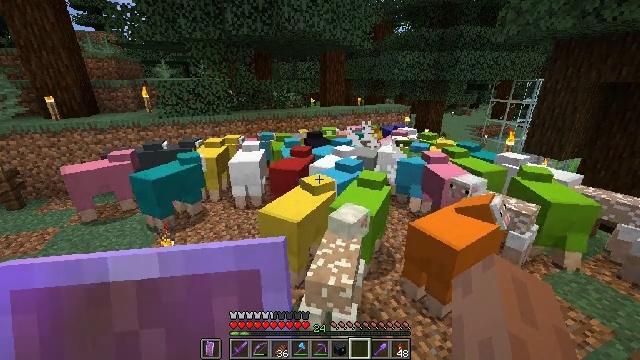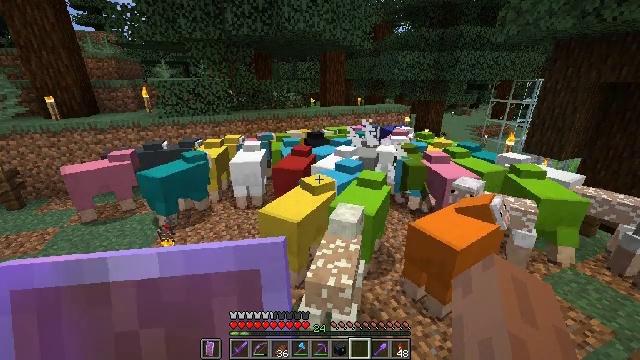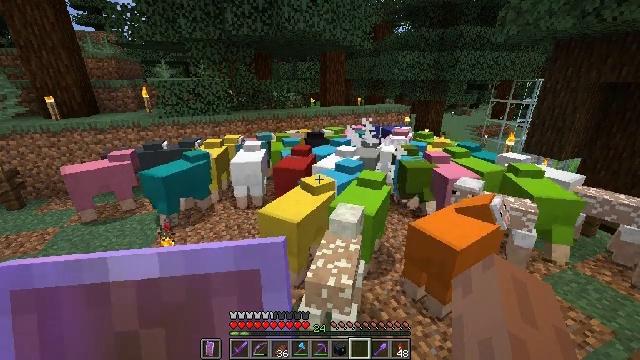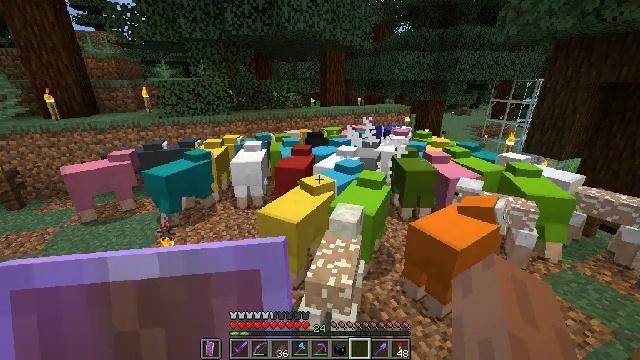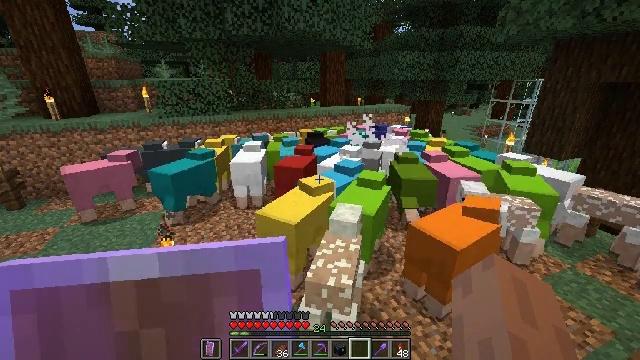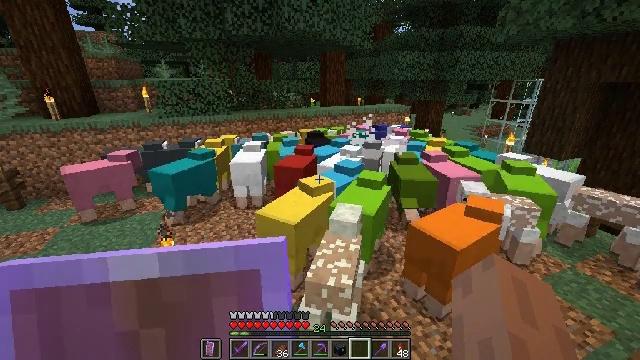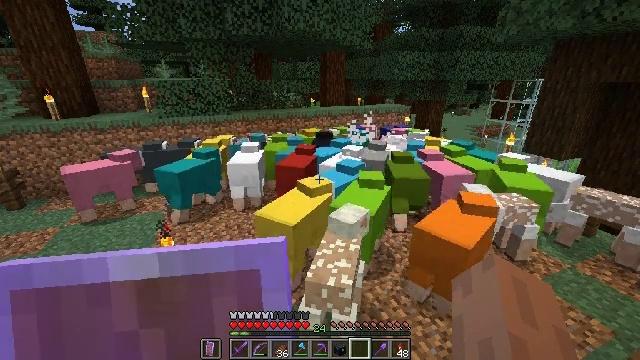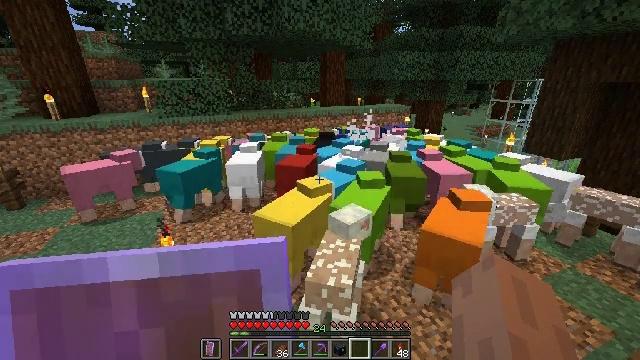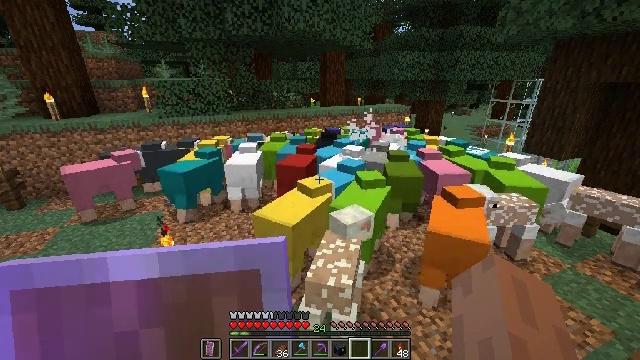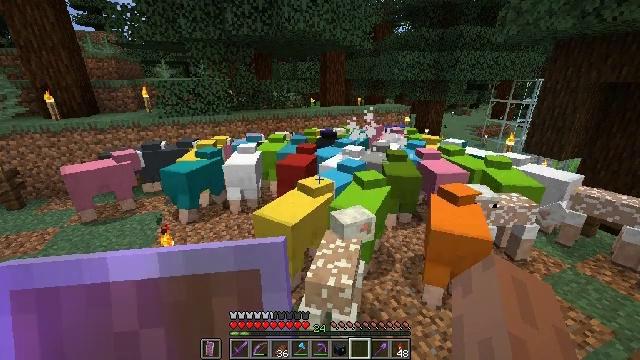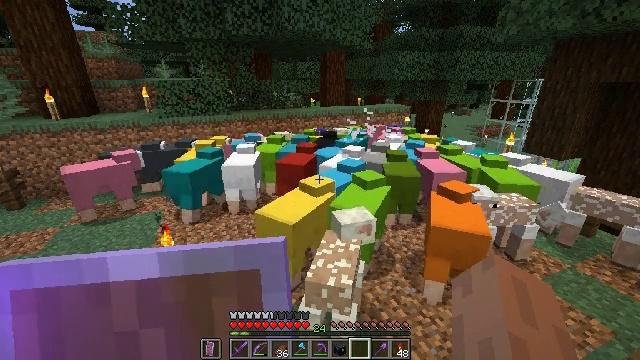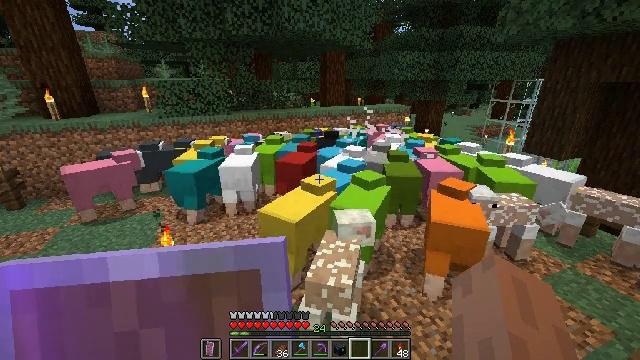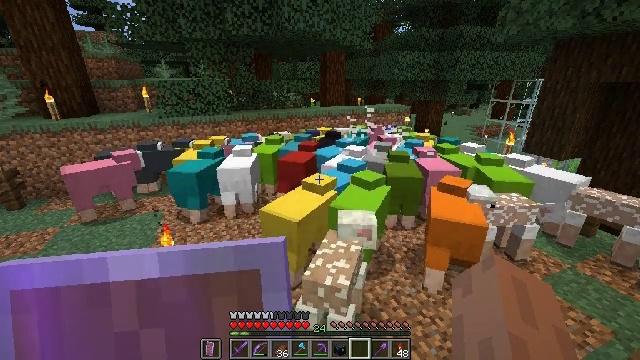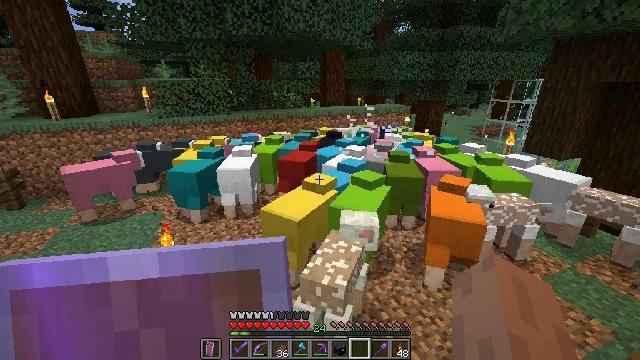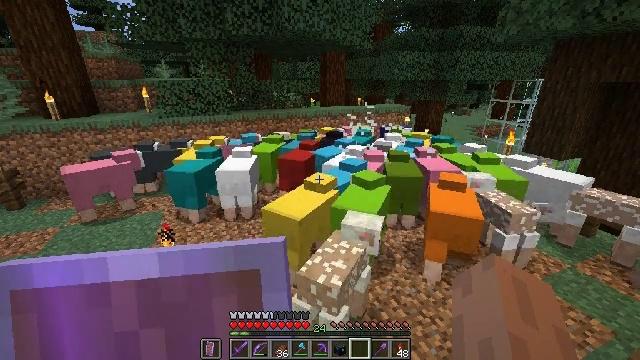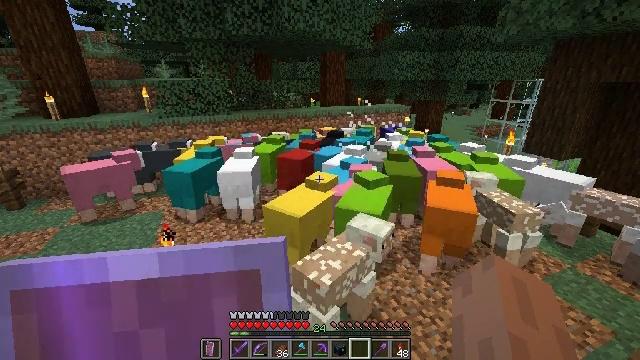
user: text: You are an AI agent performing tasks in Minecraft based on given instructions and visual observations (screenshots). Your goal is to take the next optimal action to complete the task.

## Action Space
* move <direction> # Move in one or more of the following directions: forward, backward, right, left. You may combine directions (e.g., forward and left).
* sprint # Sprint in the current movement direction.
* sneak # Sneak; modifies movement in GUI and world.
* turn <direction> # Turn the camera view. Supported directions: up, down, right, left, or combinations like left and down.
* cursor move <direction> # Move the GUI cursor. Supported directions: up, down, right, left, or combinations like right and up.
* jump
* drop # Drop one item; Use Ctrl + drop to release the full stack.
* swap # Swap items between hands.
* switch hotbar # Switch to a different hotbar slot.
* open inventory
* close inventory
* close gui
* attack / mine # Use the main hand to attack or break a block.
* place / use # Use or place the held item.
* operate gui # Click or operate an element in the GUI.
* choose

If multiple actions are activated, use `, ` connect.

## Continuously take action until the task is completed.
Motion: motion action
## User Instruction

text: Combat the sheep.
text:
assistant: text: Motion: no_op
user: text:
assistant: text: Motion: no_op
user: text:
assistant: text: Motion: no_op
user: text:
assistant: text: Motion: no_op
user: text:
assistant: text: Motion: no_op
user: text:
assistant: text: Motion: no_op
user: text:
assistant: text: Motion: no_op
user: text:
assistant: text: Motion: no_op
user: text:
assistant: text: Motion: no_op
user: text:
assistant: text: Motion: no_op
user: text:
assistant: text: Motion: no_op
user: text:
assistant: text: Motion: no_op
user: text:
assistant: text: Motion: no_op
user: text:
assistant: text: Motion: no_op
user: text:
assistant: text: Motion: no_op
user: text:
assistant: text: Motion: no_op
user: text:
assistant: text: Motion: no_op
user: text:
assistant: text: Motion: no_op
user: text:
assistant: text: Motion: no_op
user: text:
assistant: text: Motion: no_op
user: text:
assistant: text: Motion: no_op
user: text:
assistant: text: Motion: no_op
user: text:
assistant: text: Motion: no_op
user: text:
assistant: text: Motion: no_op
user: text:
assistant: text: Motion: no_op
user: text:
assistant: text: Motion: no_op
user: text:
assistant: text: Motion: no_op
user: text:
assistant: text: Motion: no_op
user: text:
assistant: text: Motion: no_op
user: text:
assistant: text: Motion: no_op